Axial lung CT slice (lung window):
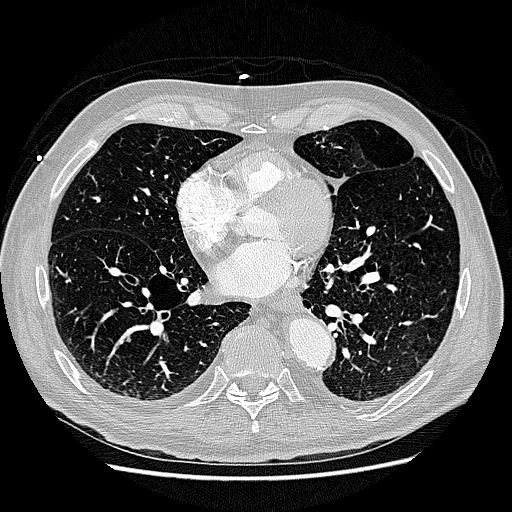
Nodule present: no